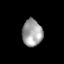
Tissue: lung
Cell type: Epithelial cells
Senescence score: 0.2285
Nuclear area (px): 539
Mean DAPI intensity: 157.889